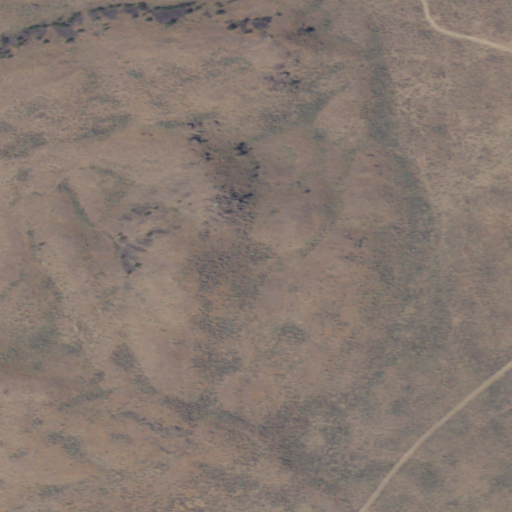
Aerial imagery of mountain in Washington named Chester Butte containing grassland and open development